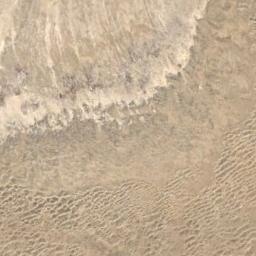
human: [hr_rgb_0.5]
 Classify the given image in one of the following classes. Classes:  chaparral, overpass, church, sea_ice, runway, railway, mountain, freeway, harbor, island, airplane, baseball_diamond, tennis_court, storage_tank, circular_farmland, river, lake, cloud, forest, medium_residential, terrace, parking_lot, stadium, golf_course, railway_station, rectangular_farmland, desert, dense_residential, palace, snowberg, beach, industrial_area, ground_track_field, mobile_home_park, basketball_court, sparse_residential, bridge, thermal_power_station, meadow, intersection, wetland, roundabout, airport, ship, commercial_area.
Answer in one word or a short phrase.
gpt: desert